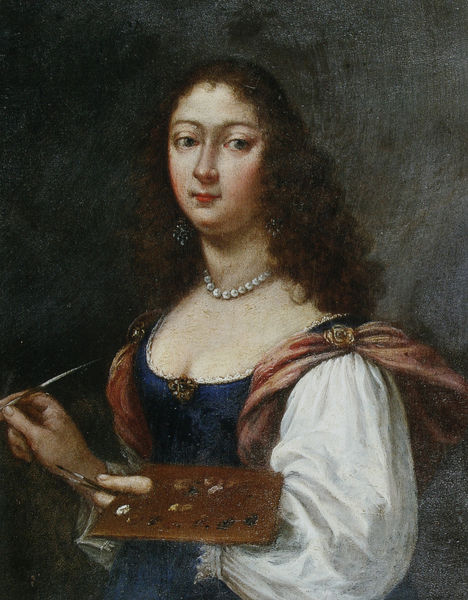
Titel: Selbstporträt
Künstler: Elisabetta Sirani
Standort: Bologna
Institution: Pinacoteca Nazionale
Schlagwörter: blau, feder, gemälde, hand, weiß, gelb, mädchen, ausschnitt, brust, busen, decolte, frau, frisur, geste, grau, haar, kleid, licht, mund, nase, ohrring, schmuck, schwarz, blick, dame, rot, malerei, hemd, augen, barock, bluse, falten, gesicht, kleidung, samt, ärmel, bildnis, portrait, porträt, öl, gewand, haare, stoff, ohrringe, brosche, dekollte, lippe, lippen, locken, perlen, schulter, schön, wellen, farben, kette, farbe, weis, atelier, malerin, staffelei, selbstporträt, perlenkette, spange, portait, selbstbildnis, dunkler hintergrund, kunst, künstlerin, malen, palette, pinsel, gestus, selbstportrait, reichtum, lichtquelle, dekolte, attribut, barok, farbpalette, broschen, attribute, atribute, blaues kleid, atribut, deklotee